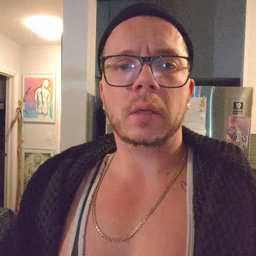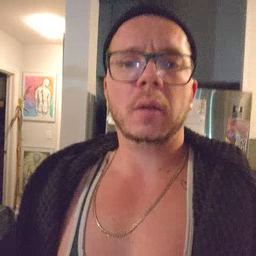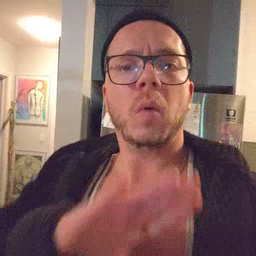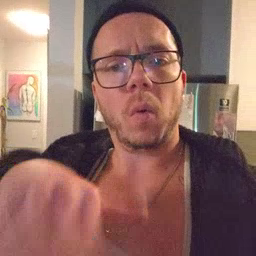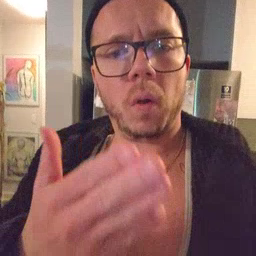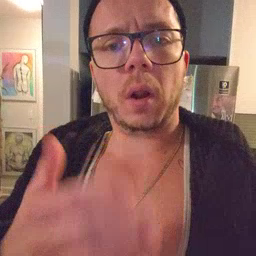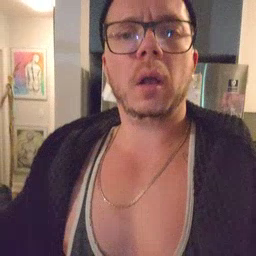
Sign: all